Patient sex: M
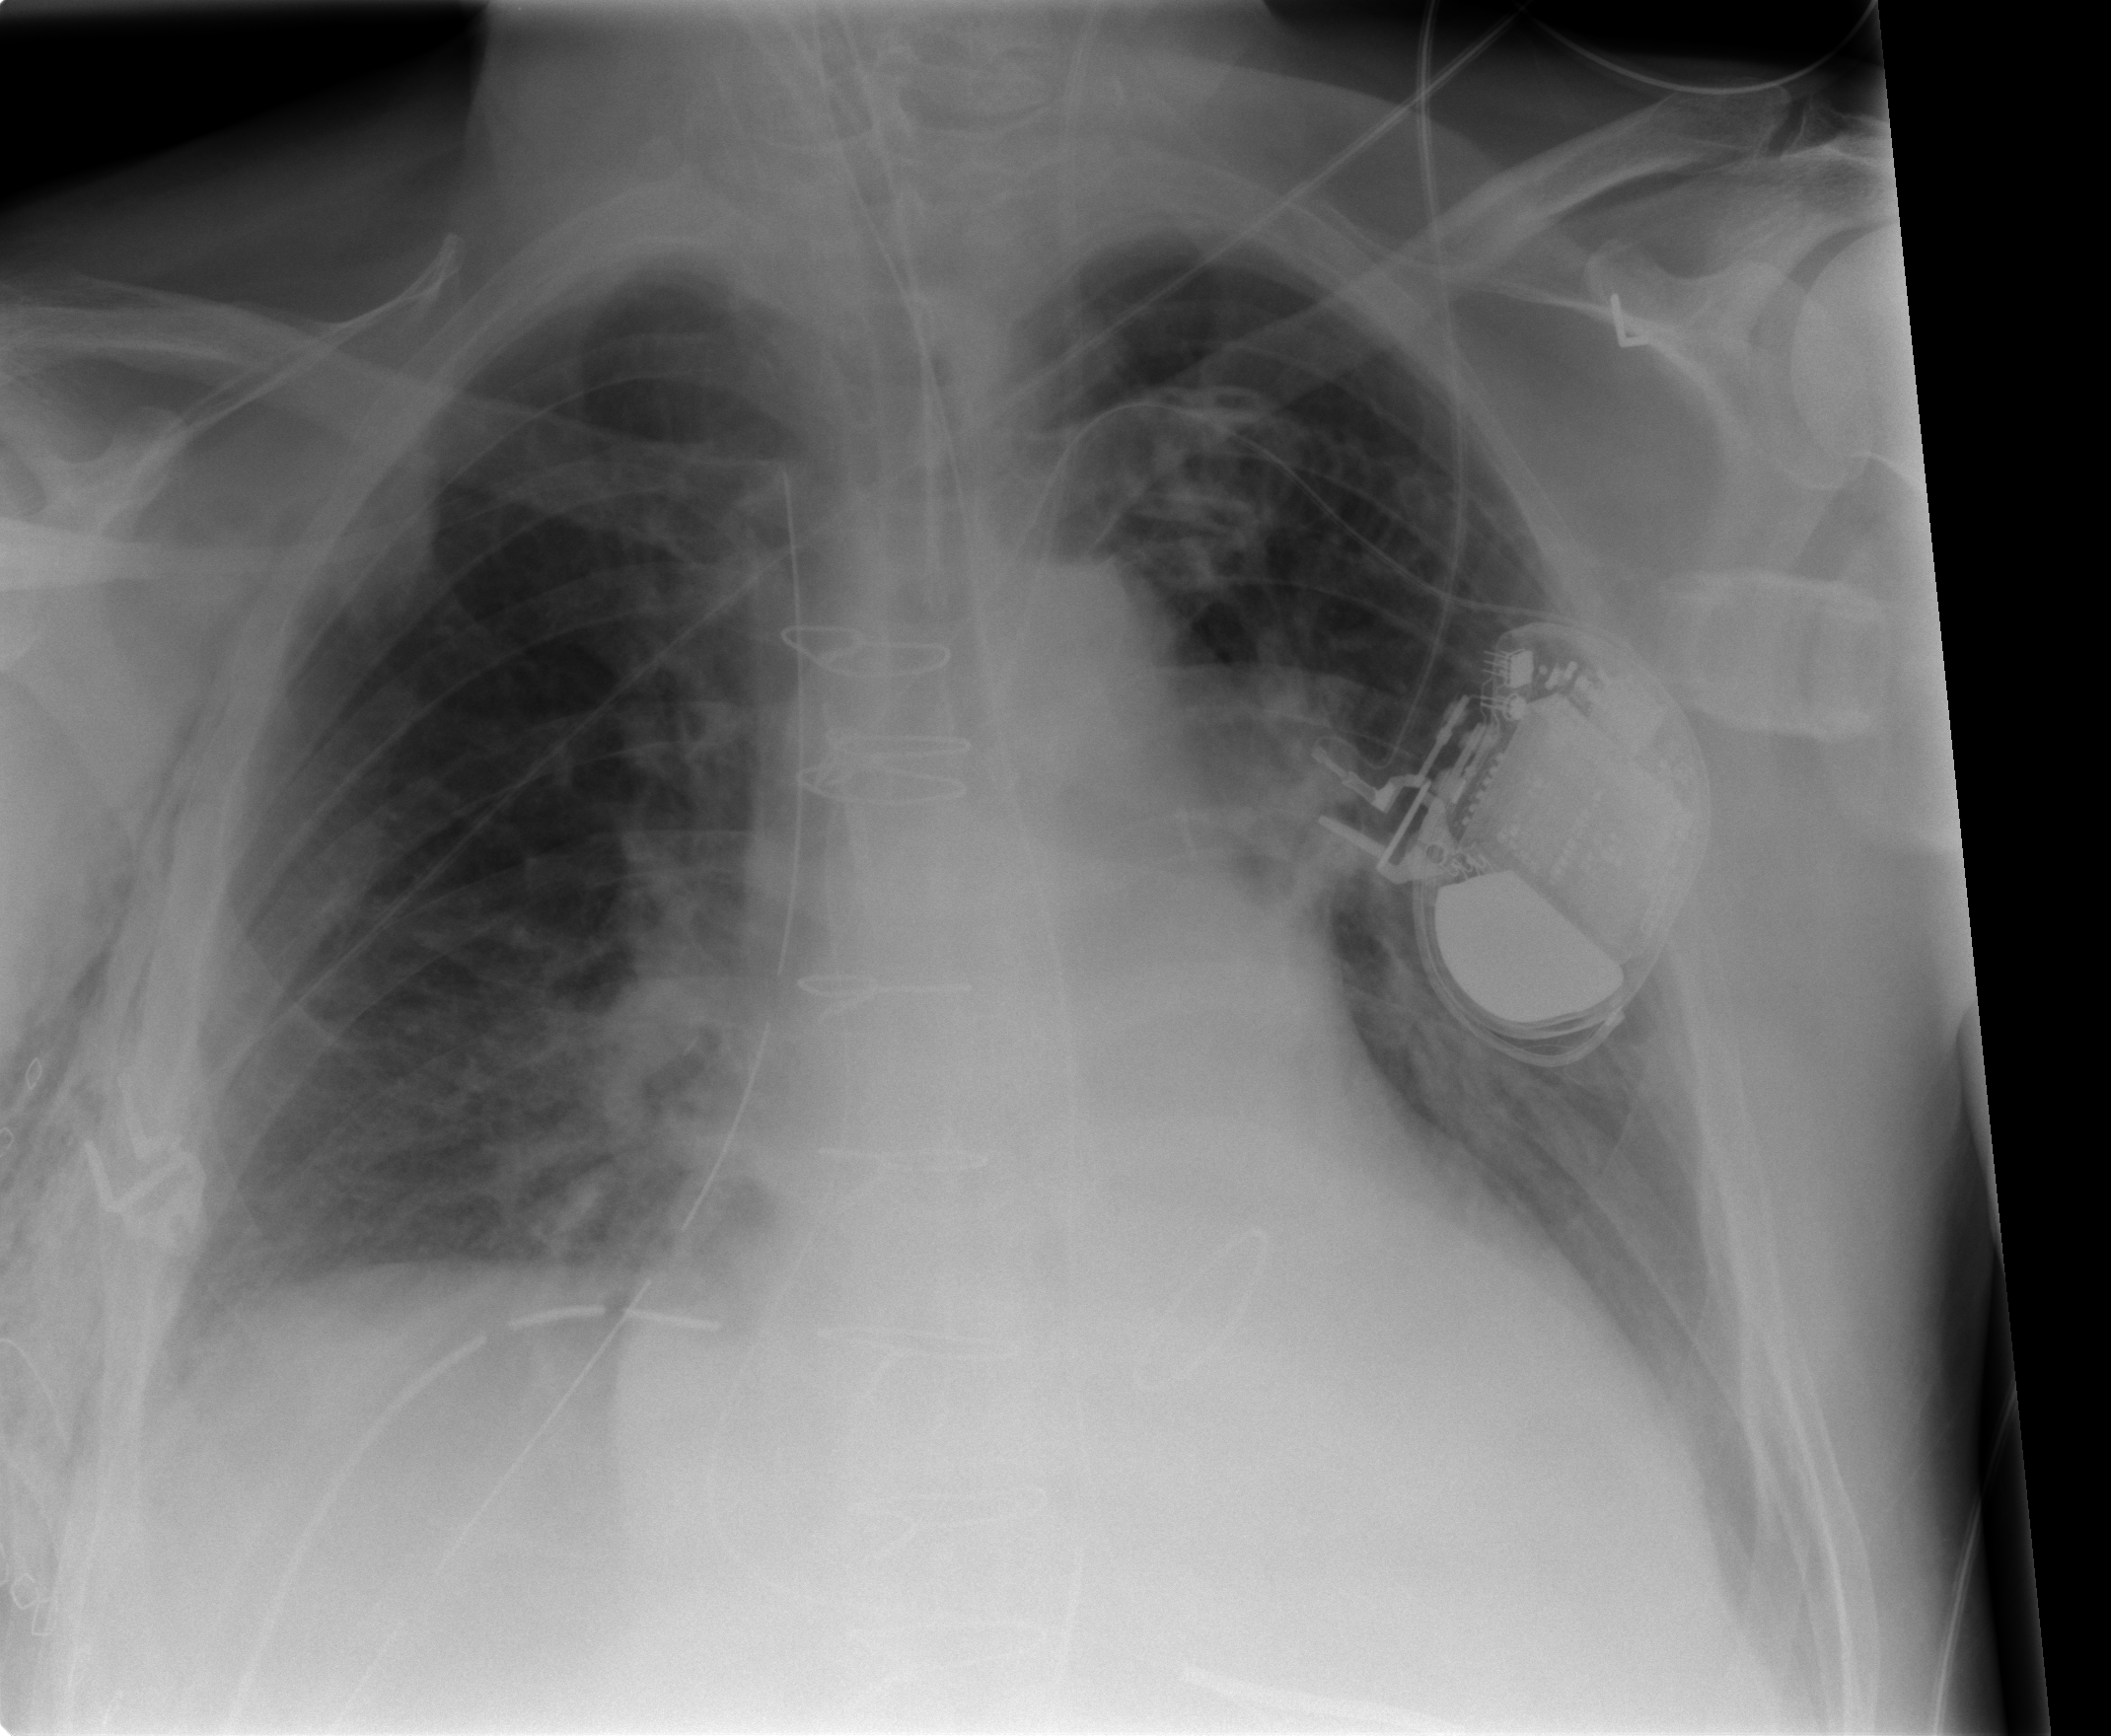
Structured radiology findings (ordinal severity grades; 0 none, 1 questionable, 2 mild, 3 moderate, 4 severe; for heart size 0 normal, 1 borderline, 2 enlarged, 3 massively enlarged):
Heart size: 2
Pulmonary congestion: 2
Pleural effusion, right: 1
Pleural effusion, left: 0
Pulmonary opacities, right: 0
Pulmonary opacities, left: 0
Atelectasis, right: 2
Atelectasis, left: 2